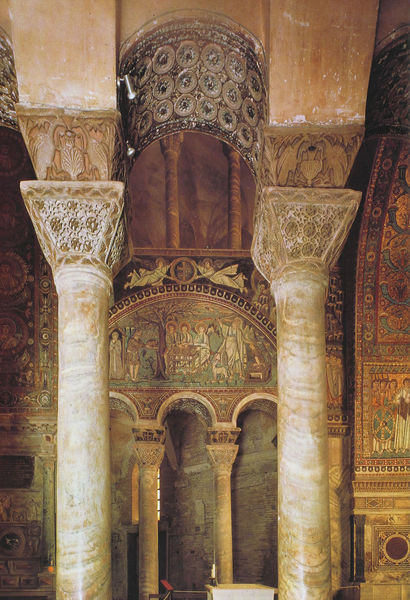
Titel: San Vitale
Standort: Ravenna, S. Vitale (EU - I - Emilia-Romagna)
Schlagwörter: baum, weiß, gelb, menschen, ocker, braun, bunt, lampe, marmor, orange, säule, säulen, rot, beige, malerei, muster, ornament, stein, bild, vögel, kirche, gold, decke, rund, engel, relief, bilder, bogen, farbe, rundbogen, verzierung, foto, fotografie, bögen, antike, kreuz, orient, deko, kapitelle, kapitell, schnitzerei, heiligenschein, sandstein, grab, fresken, kapelle, heilige, fresko, heilig, maria, kapitäle, säulen malerei, mensten, kirchefe